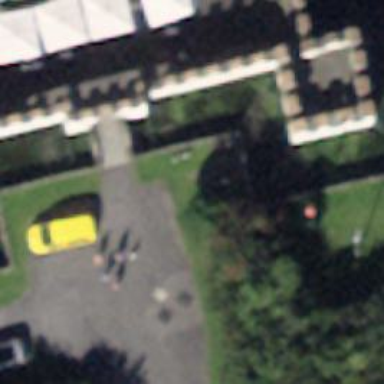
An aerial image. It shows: Bicycle parking area with wall loops.